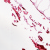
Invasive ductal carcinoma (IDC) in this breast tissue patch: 0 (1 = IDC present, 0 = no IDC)